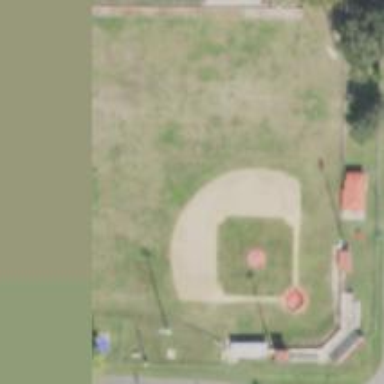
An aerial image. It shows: Baseball pitch for leisure and sports activities.